Aerial crown-view tile of a tropical tree (Barro Colorado Island, Panama), acquired 20250715:
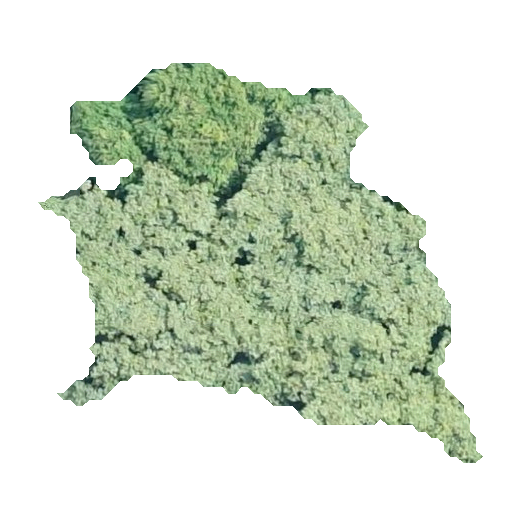
Species: Luehea seemannii
GBIF accepted scientific name: Luehea seemannii
Crown area: 154.496 m²